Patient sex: M
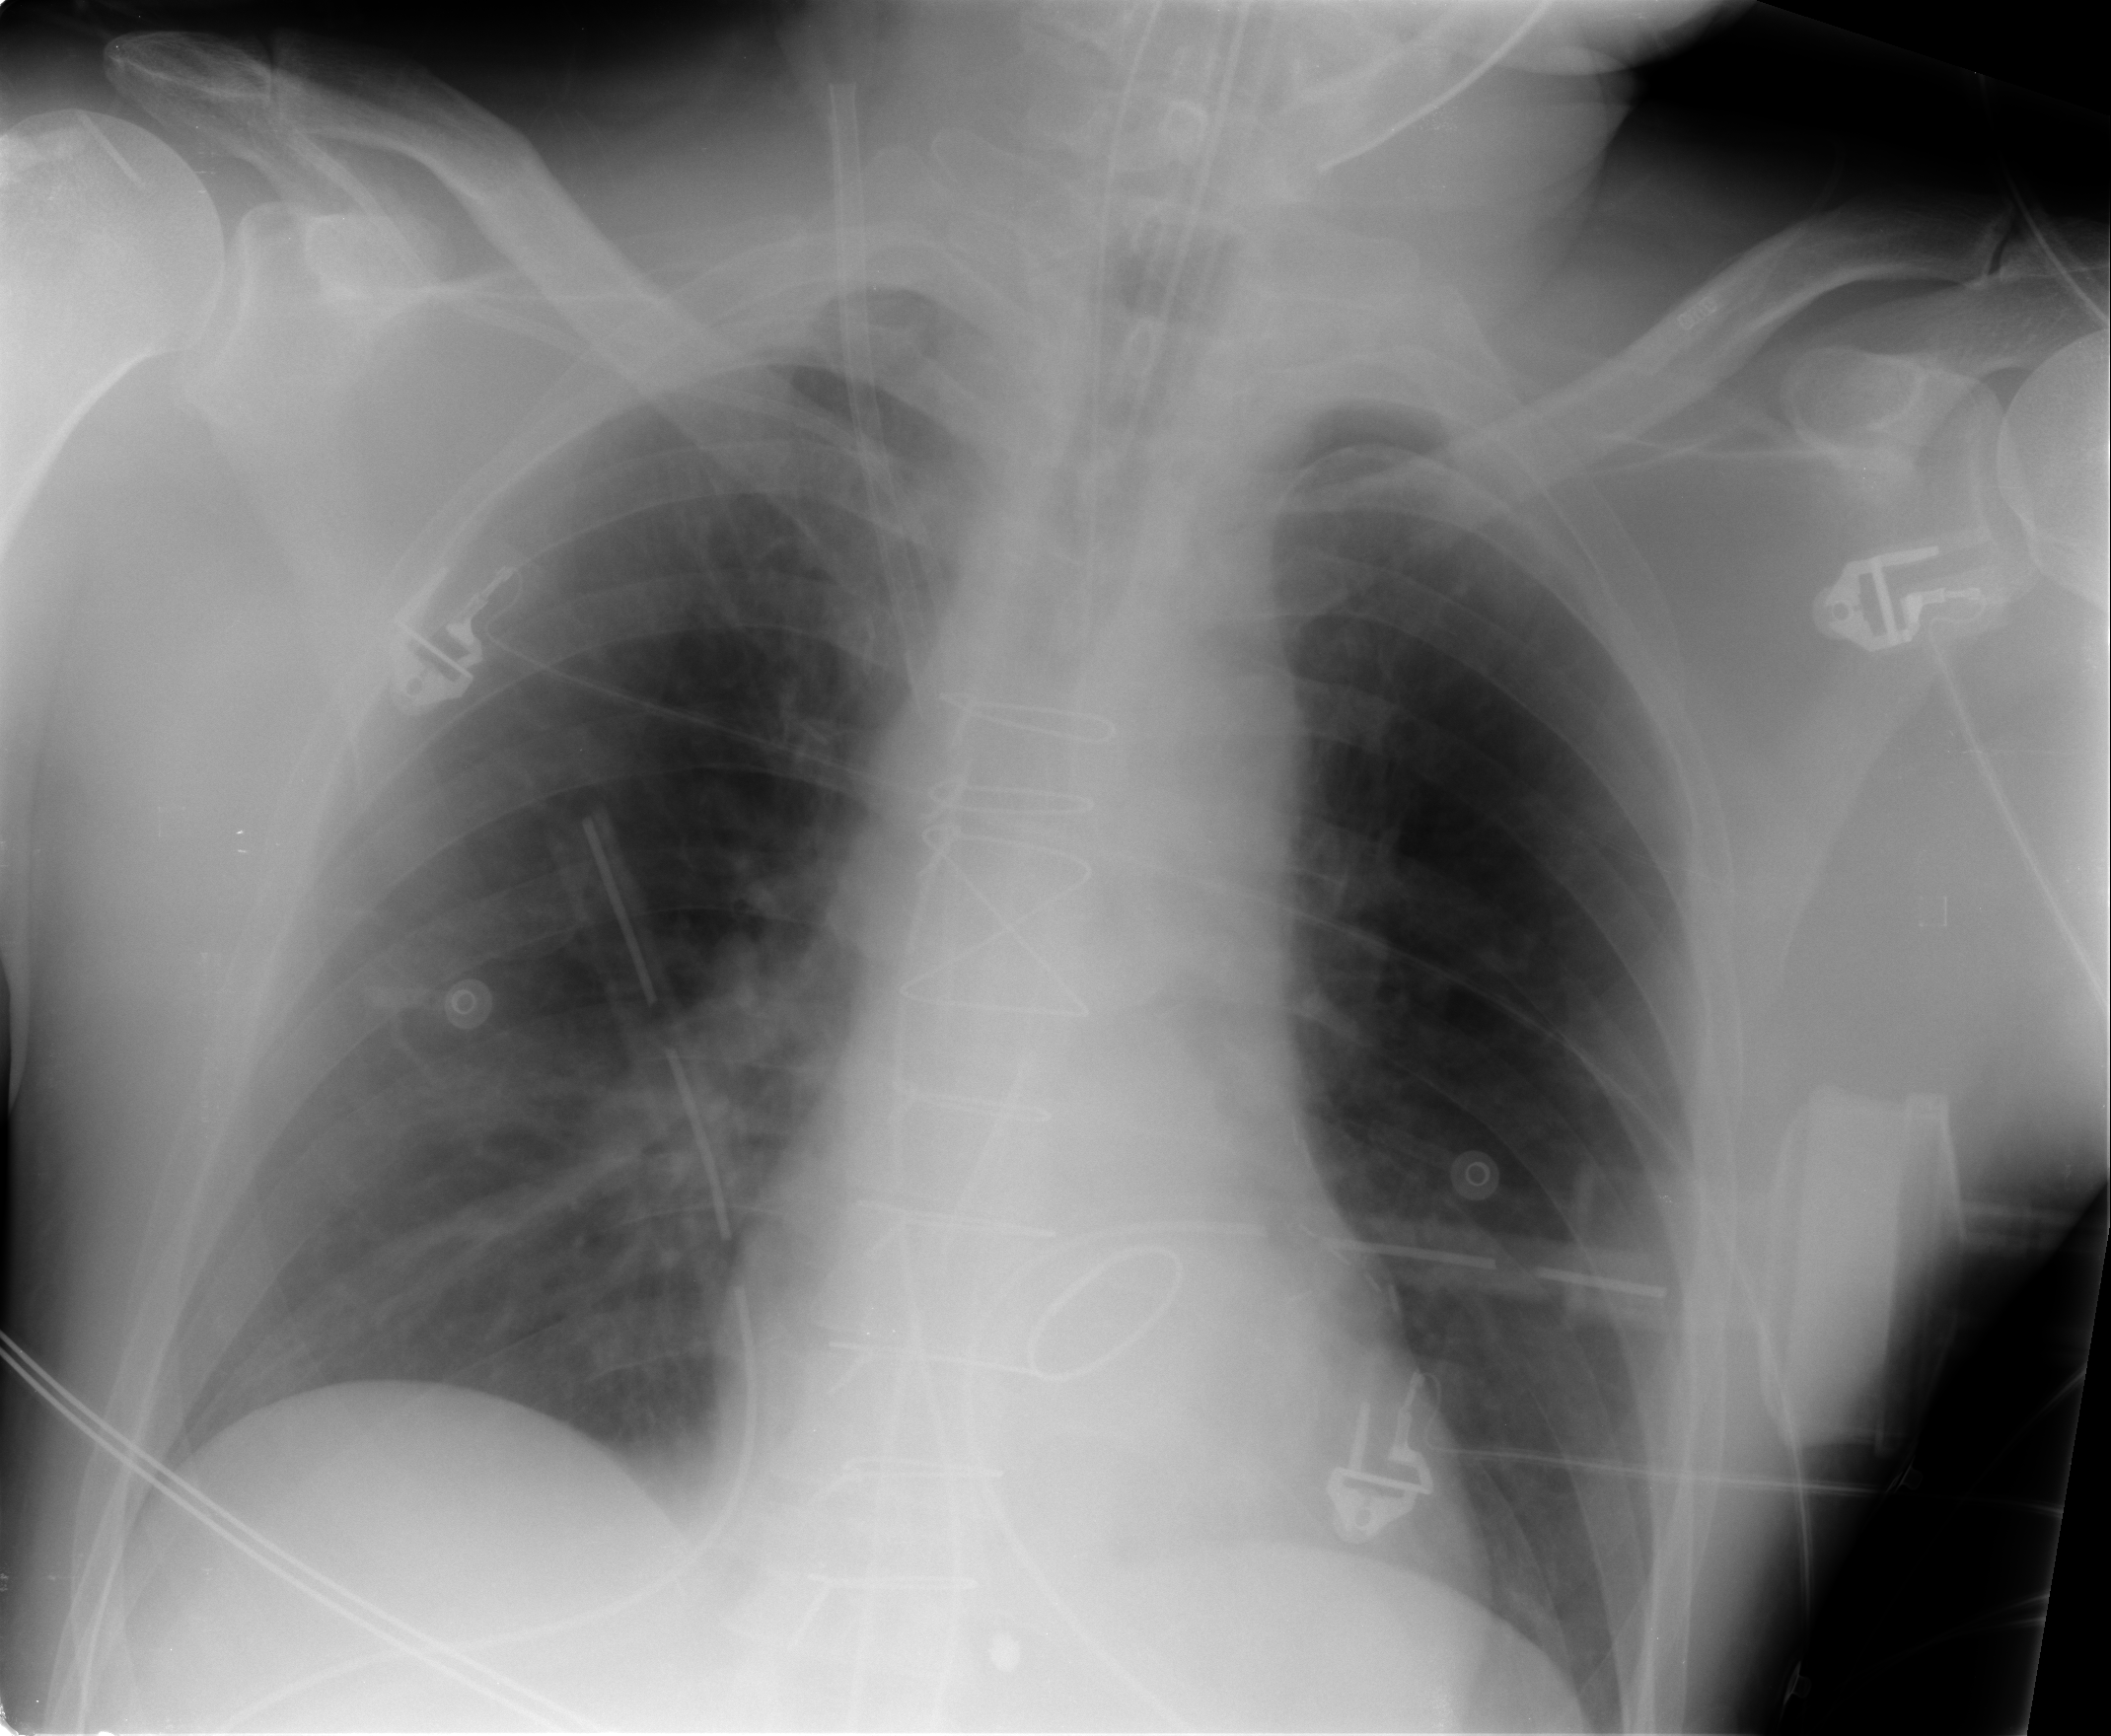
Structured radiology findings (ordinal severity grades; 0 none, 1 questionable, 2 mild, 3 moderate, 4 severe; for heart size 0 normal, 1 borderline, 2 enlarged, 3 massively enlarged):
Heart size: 0
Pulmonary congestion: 2
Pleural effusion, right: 0
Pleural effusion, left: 0
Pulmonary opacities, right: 0
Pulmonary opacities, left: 0
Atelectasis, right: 2
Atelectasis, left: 0